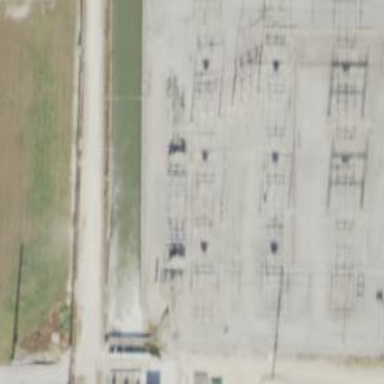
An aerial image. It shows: Switch for power supply.